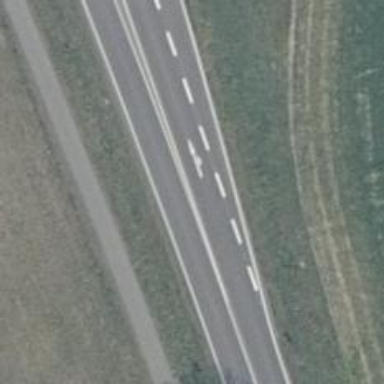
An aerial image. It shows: Primary road with asphalt surface.